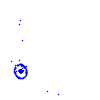
Particle: kaon